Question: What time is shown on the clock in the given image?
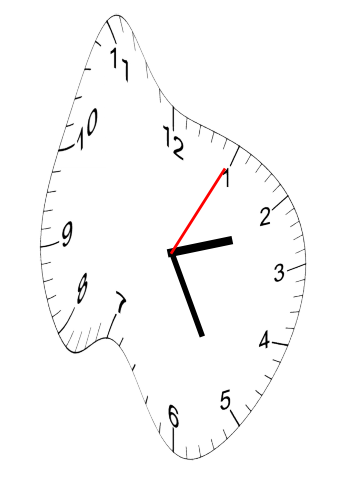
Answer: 02:25:05